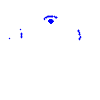
Particle: electron